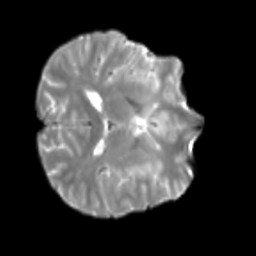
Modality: T2w
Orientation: axial
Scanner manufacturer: siemens
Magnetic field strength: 3 T
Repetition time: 4 s
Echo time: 0.0594 s